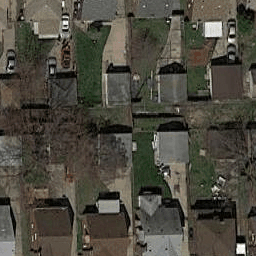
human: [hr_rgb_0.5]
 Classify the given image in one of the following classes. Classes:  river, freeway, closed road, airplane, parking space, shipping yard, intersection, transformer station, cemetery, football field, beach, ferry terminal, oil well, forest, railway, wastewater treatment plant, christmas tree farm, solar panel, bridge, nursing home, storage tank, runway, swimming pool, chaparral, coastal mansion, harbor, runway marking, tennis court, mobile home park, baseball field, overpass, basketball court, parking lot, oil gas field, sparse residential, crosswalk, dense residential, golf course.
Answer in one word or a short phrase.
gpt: dense residential